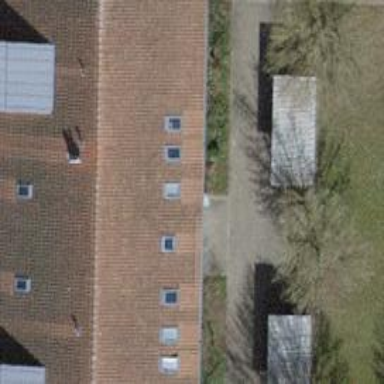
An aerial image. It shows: Building with tiled roof.